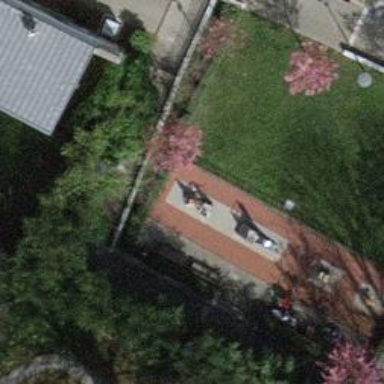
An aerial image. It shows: Playground with train-themed playhouse.